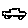
Label: car